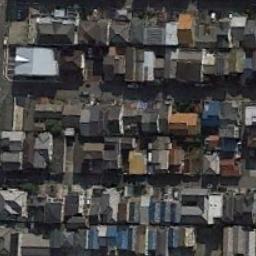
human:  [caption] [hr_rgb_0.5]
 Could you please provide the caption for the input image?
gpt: A dense residential area has lots of houses with different colors of roofs and some roads go through the residential area .

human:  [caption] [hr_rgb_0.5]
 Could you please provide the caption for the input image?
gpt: The dense residential is next to the road .

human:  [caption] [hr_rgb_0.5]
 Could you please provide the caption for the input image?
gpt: In densely populated areas there are many roads and densely arranged houses of different sizes and shapes .

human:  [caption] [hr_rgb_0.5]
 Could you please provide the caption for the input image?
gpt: Residential areas are mostly houses, With no open space .

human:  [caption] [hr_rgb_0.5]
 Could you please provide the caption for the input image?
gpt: There are buildings of different colors on a dense residential area .